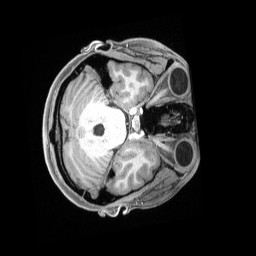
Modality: T1w
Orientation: axial
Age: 20
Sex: female
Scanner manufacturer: siemens
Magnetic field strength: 3 T
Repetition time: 2.4 s
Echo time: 0.00226 s